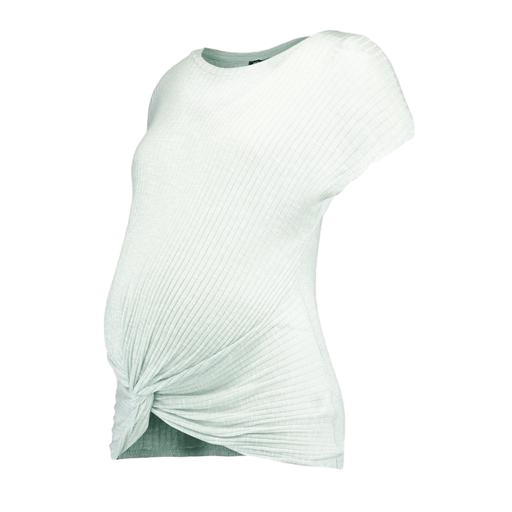
green maternity nursing top, green knot front tee, multicolor maternity oatmeal twist front jersey tee, white background